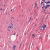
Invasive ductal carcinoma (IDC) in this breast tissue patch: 1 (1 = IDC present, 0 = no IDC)